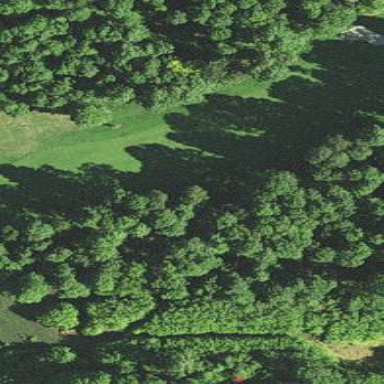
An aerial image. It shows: Grassy area designated as golf fairway.